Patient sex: M
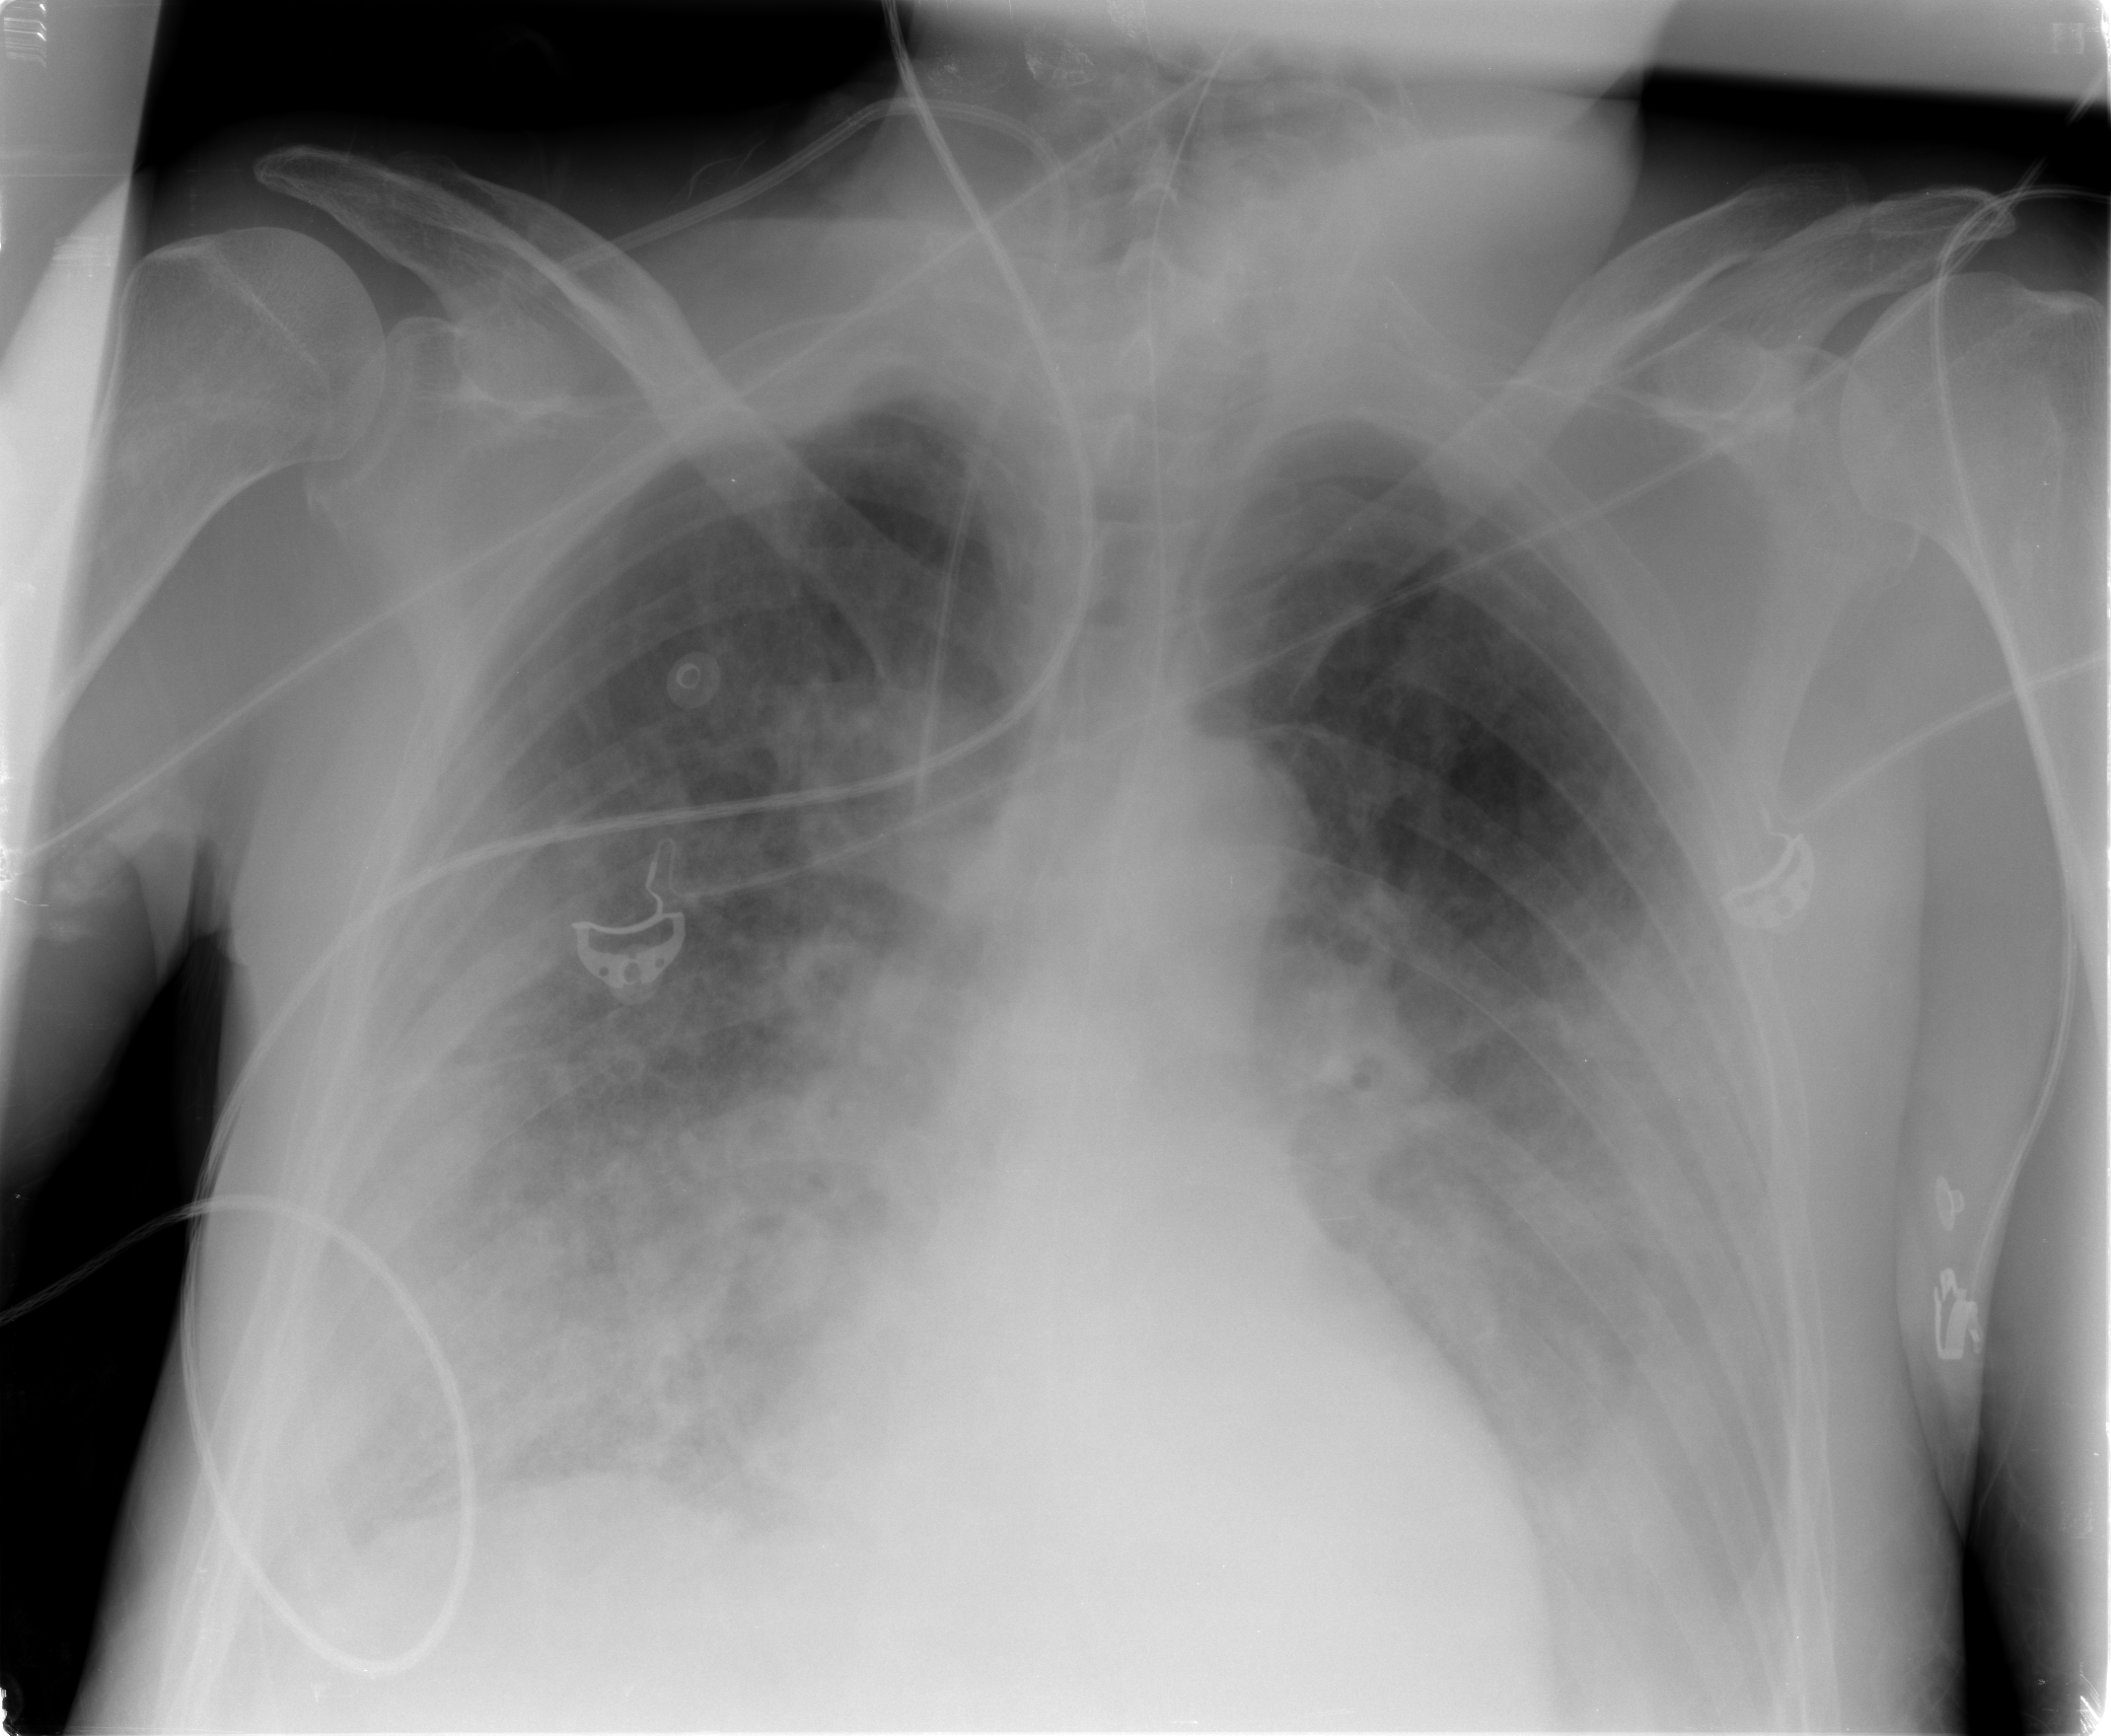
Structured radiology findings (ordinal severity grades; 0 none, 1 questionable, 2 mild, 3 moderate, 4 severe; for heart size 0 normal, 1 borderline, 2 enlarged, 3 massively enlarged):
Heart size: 0
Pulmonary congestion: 0
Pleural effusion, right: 2
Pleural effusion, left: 3
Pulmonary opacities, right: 3
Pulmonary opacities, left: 2
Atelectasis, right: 3
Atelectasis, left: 3